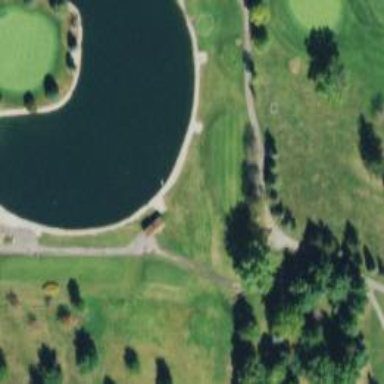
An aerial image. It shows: Golf cartpath that is also road path.